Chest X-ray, PA view. Patient: 56 years old, sex M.
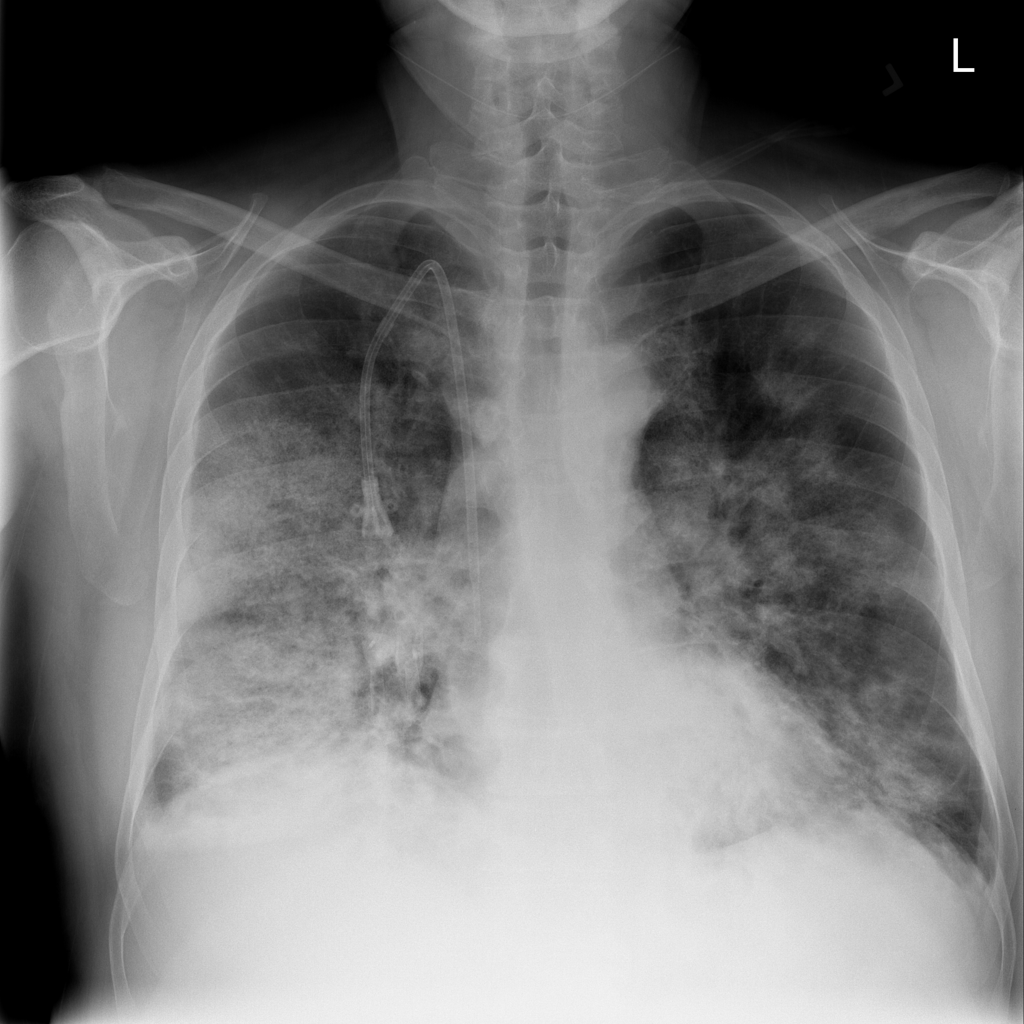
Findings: No Finding